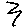
Label: zigzag